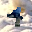
Label: 4